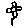
Label: flower